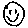
Label: smiley face